Question: So what I need is simple: user presses something, user sees a shadow effect on new div (div centered window) on top of all page (with 1/4 size for example) alike
Is it possible with some pure web-kit css art? Or javascript+images combination is needed? And how to do such thing?
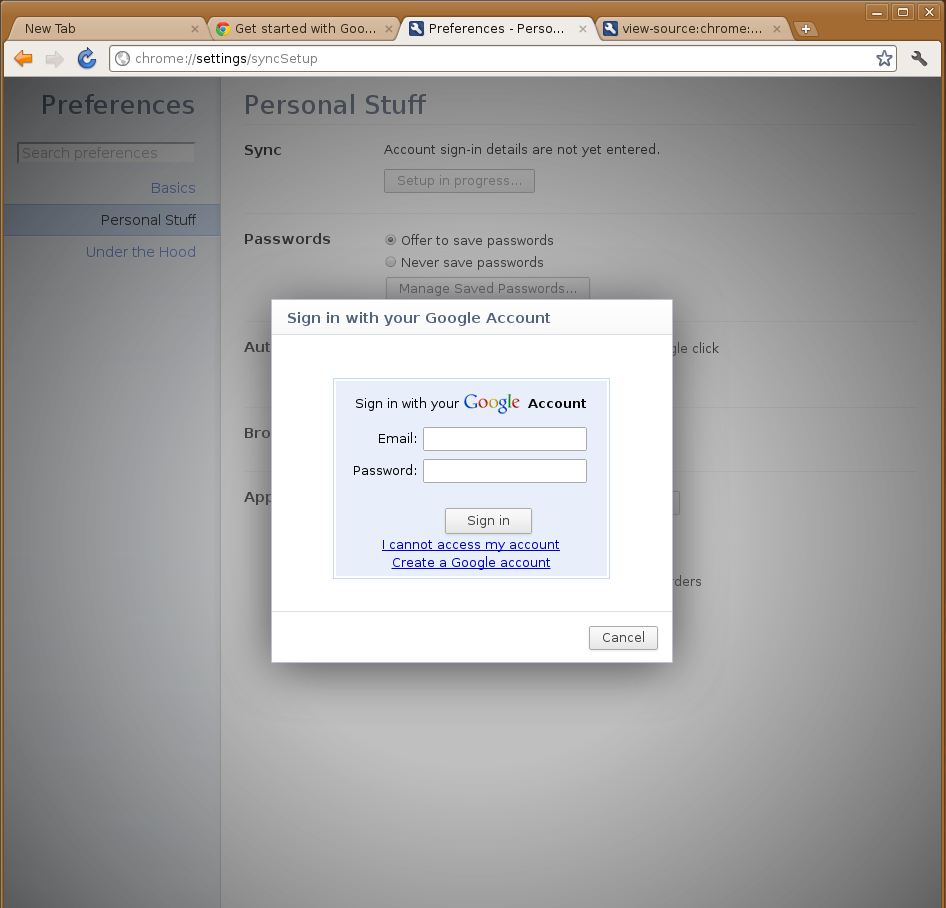
Answer: From this quote:
> Web-kit css div shadow: is it possible
to put it onto div with pure css
and this one:
> user sees a shadow effect on new div
It seems as though you're asking if it's possible to create the "shadow" effect around the inner 'div' using CSS.
Chrome's settings page is using <URL> to do this:
'''
-webkit-box-shadow: 0 5px 80px #505050;
'''
'box-shadow' works in these browsers: <URL>
and the cross-browser CSS is:
'''
-webkit-box-shadow: 0 5px 80px #505050;
-moz-box-shadow: 0 5px 80px #505050;
box-shadow: 0 5px 80px #505050;
'''
<URL>
If you need it to work in older versions of IE, you can use <URL> to emulate the 'box-shadow' in those browsers.
If you're after the JavaScript side of how to do this (a modal window), the other answer covers it quite thoroughly.